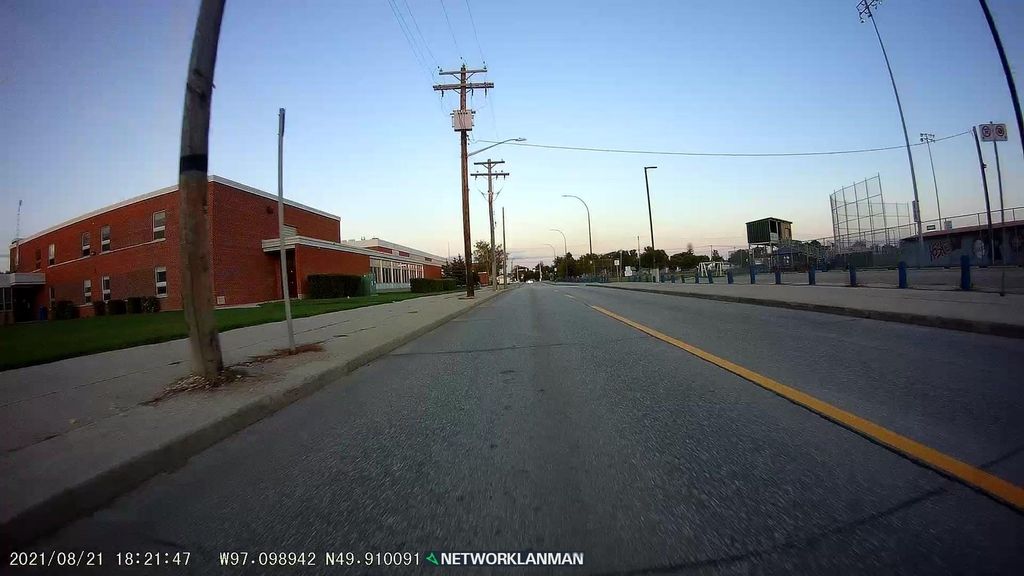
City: winnipeg